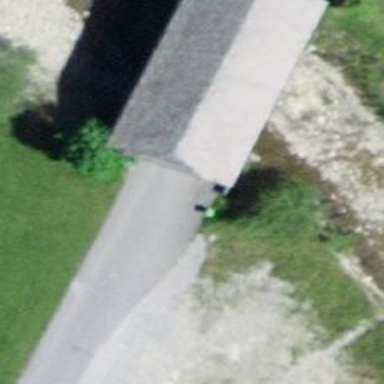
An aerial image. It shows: Paved residential road with covered bridge.